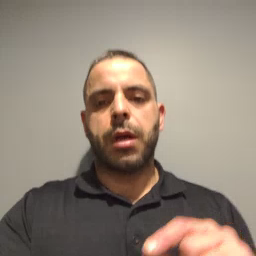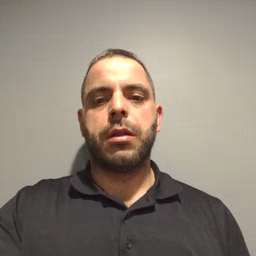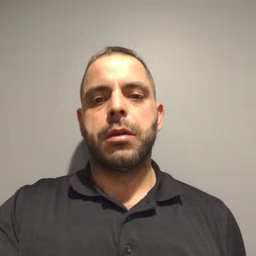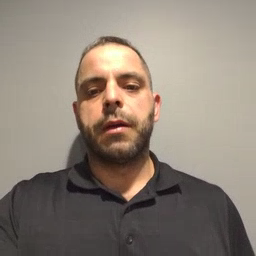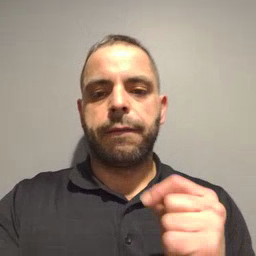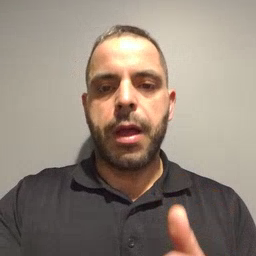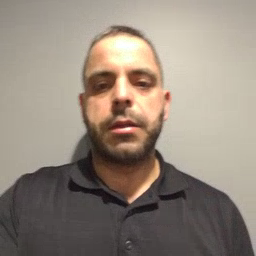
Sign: fast